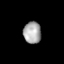
Tissue: skin
Cell type: Endothelial cells
Senescence score: 0.7239
Nuclear area (px): 377
Mean DAPI intensity: 167.743